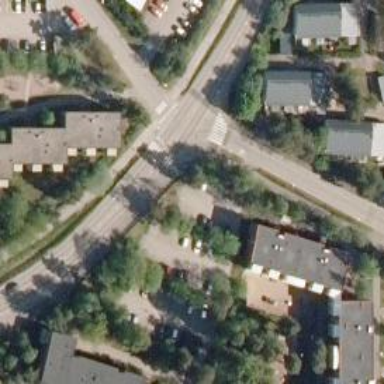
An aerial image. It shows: Marked crossing with pedestrian island.